Question: This is a diagram of a Rubik's Cube. Given an initial state (above), you can perform the standard 18 operations to find the minimum number of moves required to get the Rubik's Cube to the given state (below). We disregard isomorphism; we only ensure that the transformation is valid within the current view.
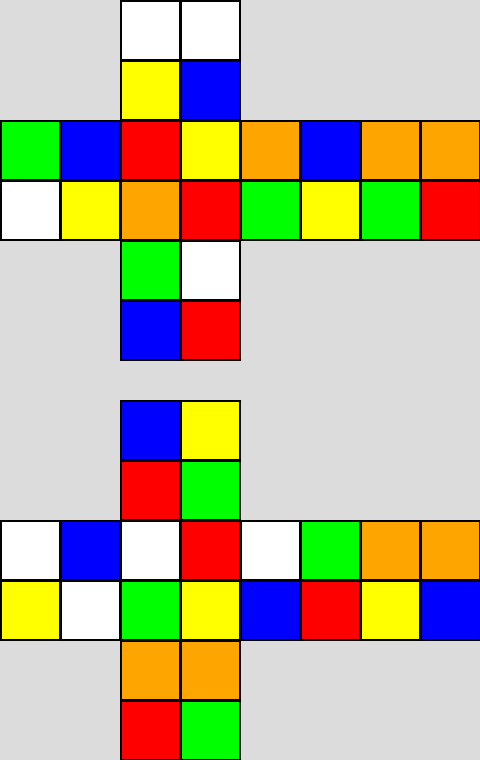
Answer: 6